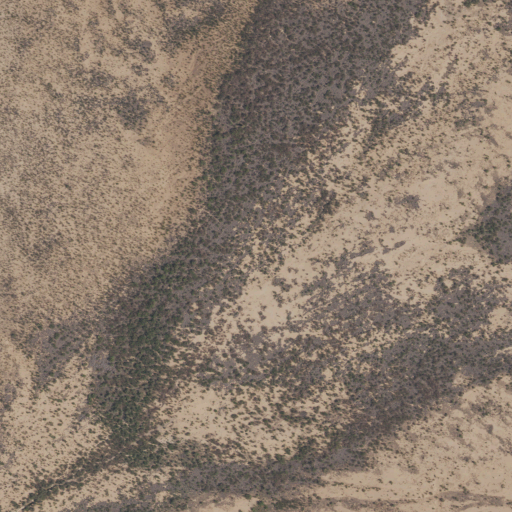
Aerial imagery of valley in Texas named San Martine Draw containing only shrub